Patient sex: M
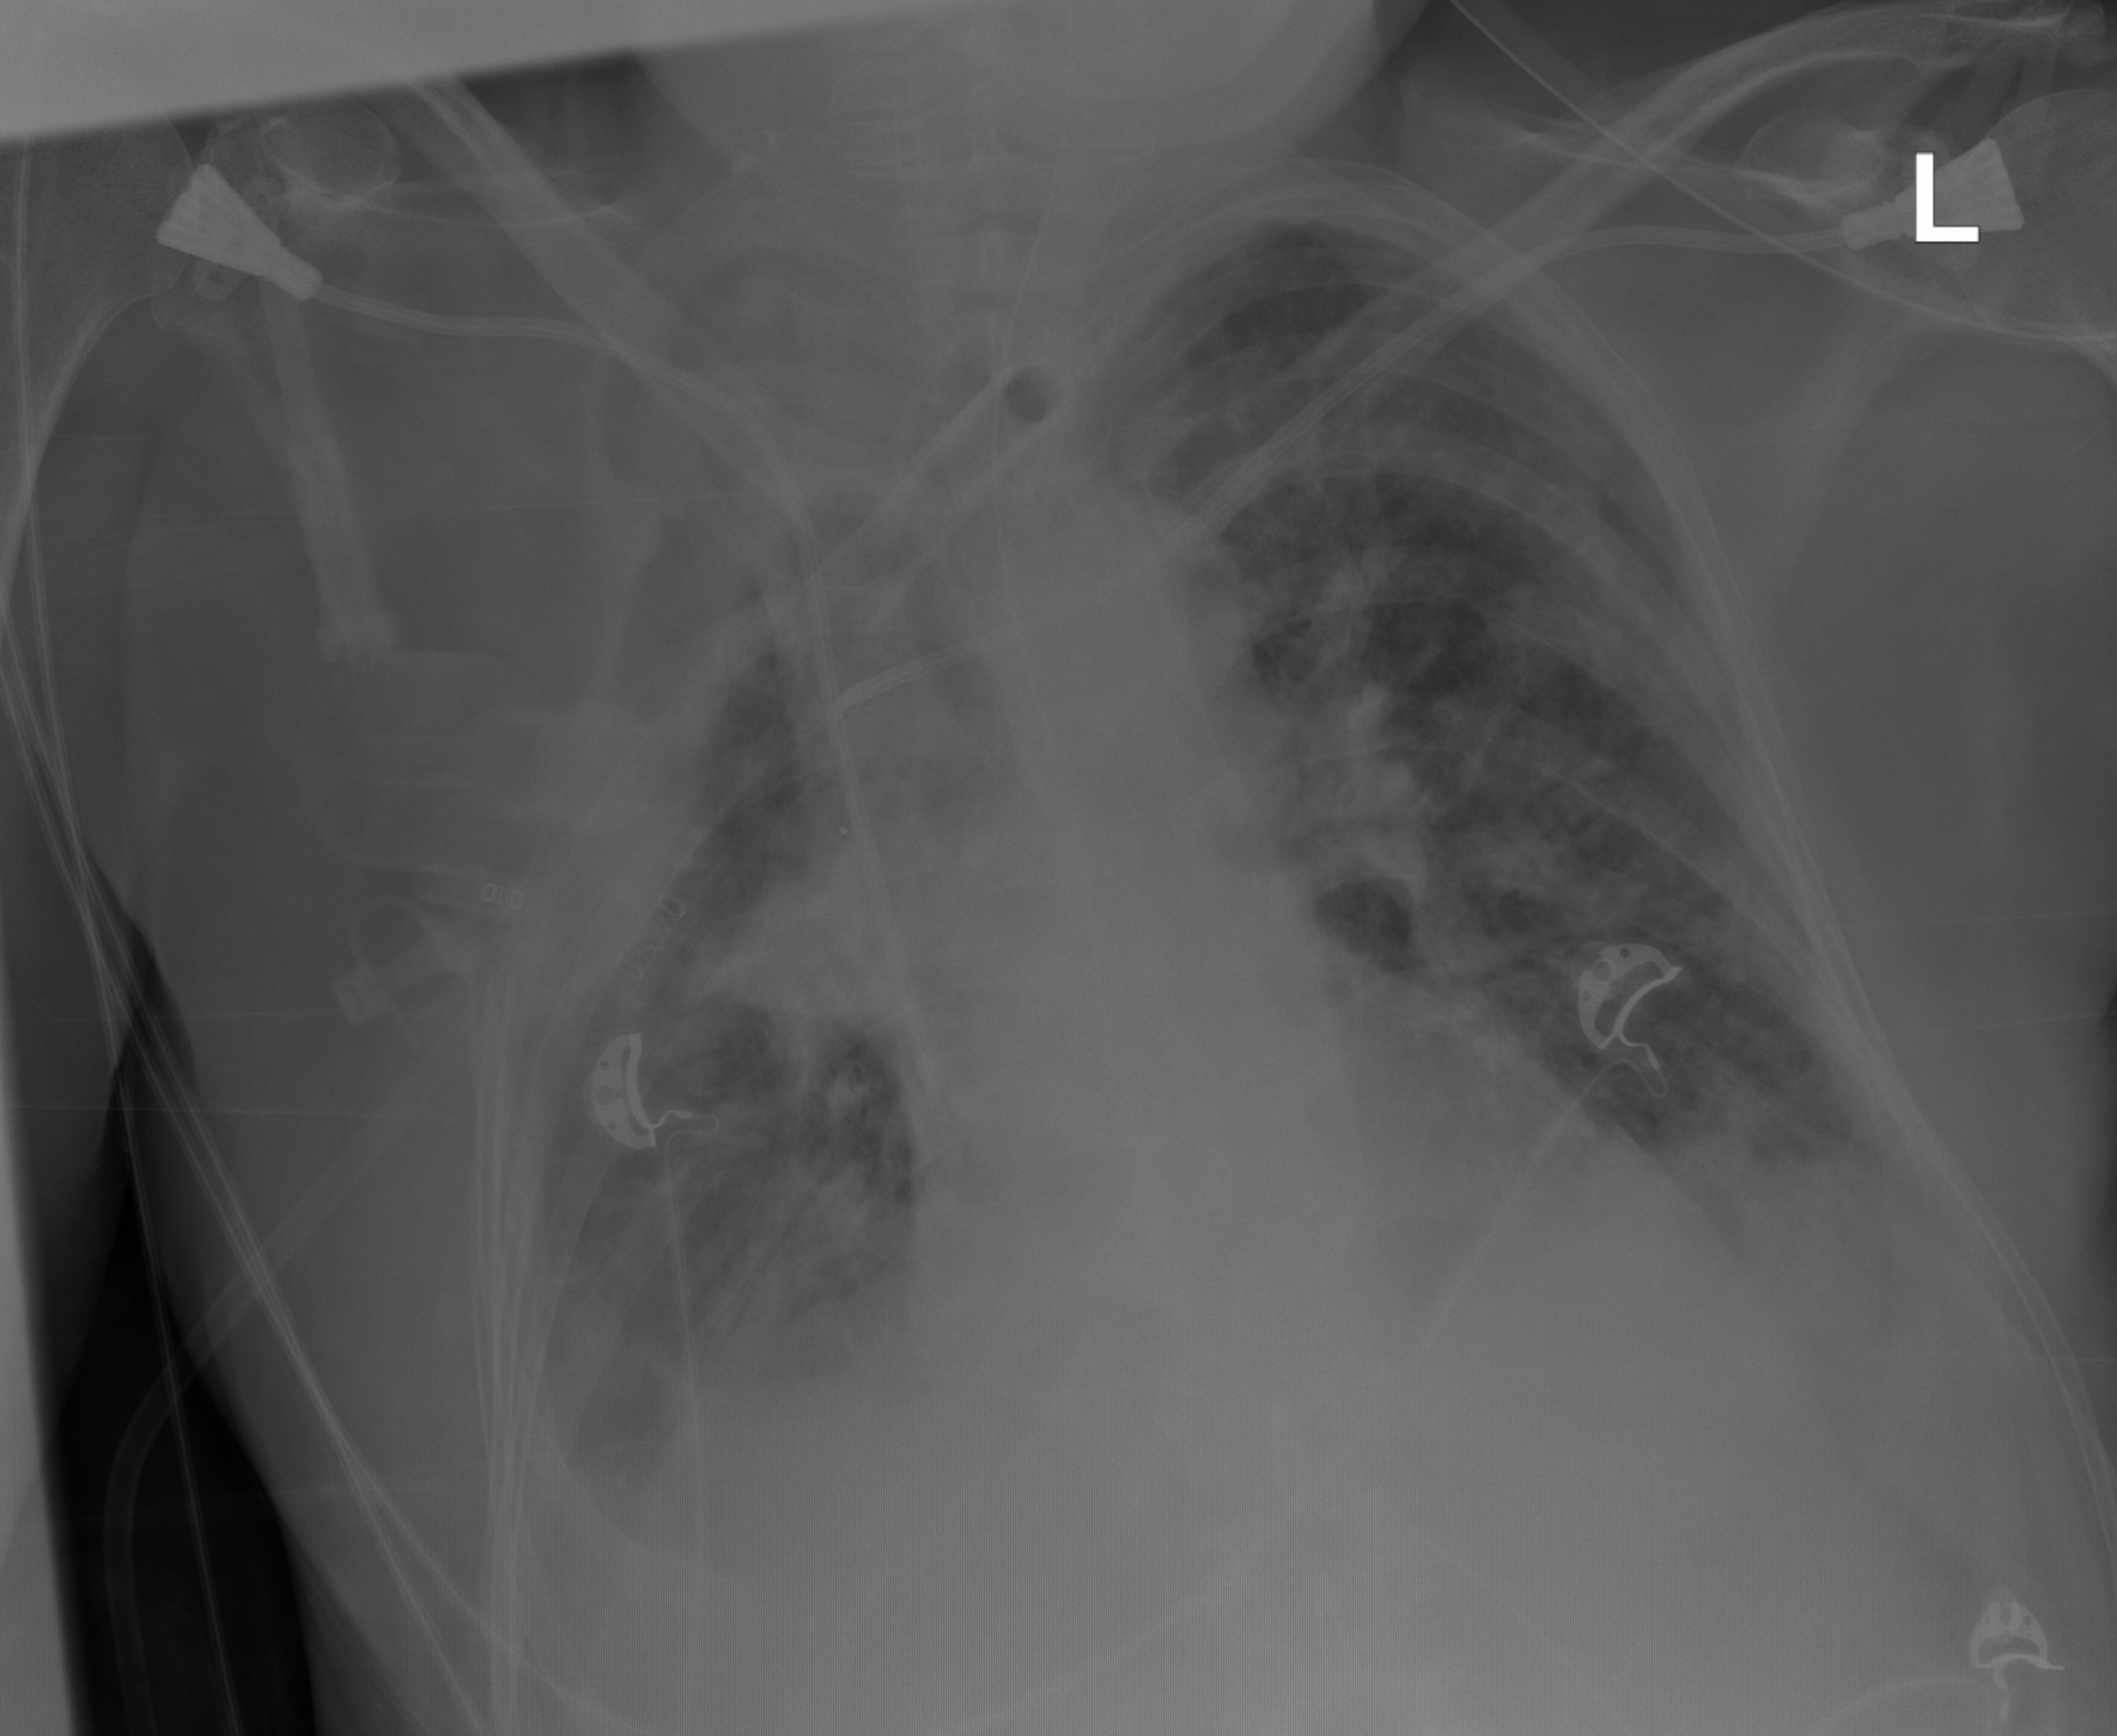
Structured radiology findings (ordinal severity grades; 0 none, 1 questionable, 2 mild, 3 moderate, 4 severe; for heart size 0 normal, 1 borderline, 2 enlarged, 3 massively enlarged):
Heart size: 0
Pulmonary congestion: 2
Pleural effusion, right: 2
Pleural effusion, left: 0
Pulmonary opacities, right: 0
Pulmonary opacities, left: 0
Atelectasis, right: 3
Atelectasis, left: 2